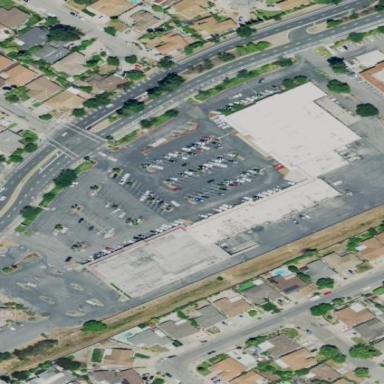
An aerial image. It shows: Retail area.